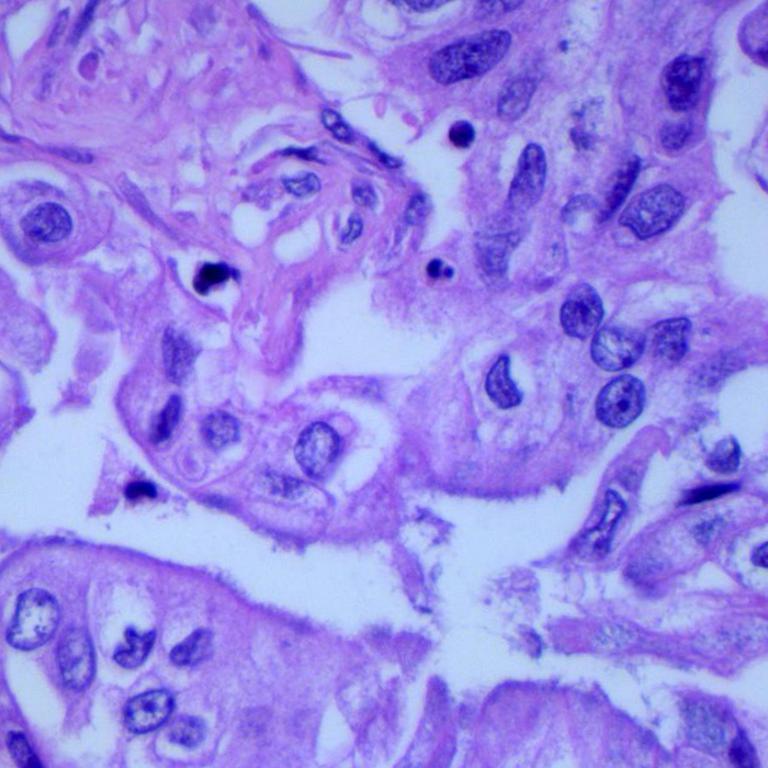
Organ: lung
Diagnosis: adenocarcinomas